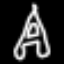
Label: The Eiffel Tower